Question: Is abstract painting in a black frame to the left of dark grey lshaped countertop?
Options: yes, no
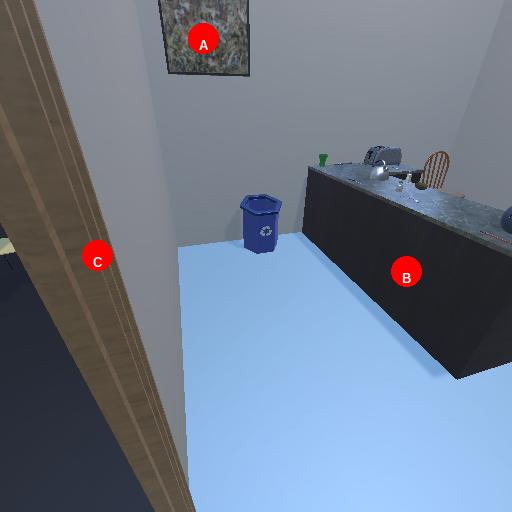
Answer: yes